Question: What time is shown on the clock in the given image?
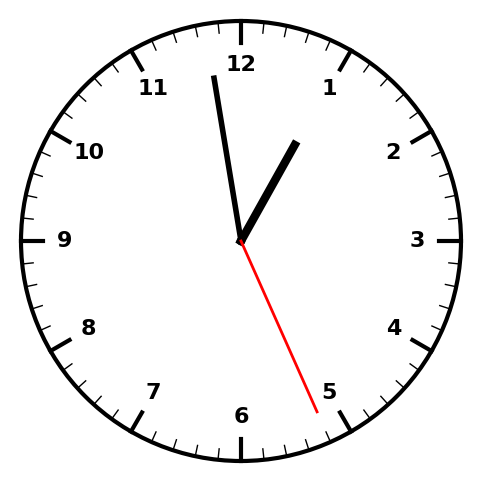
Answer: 12:58:26